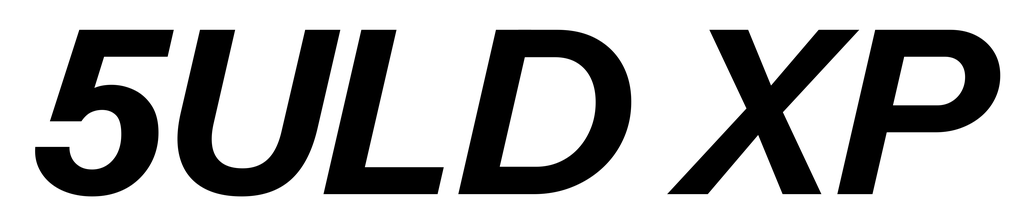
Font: InstrumentSans-Italic_Bold_Italic